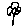
Label: flower